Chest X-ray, PA view. Patient: 47 years old, sex F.
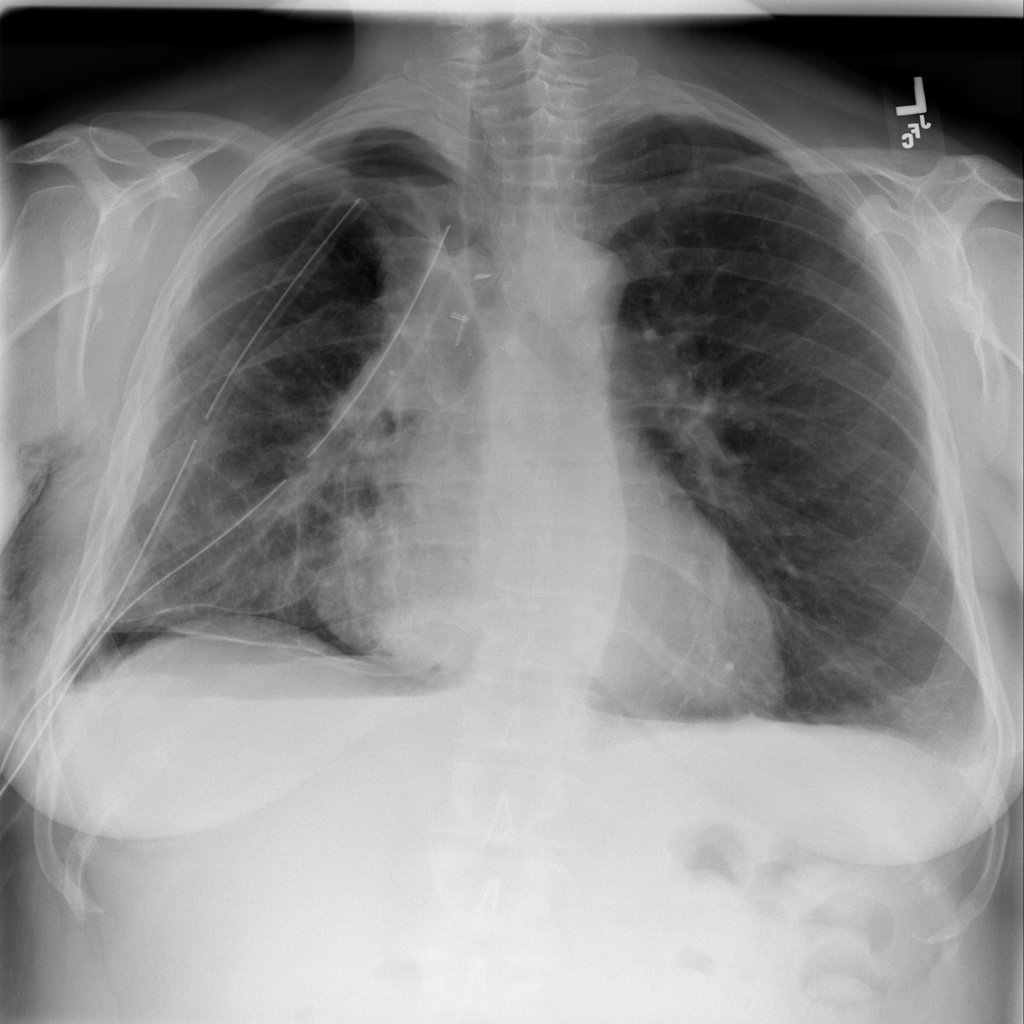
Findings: Effusion